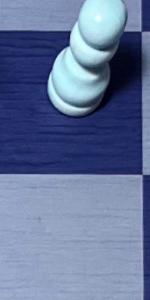
Label: Empty